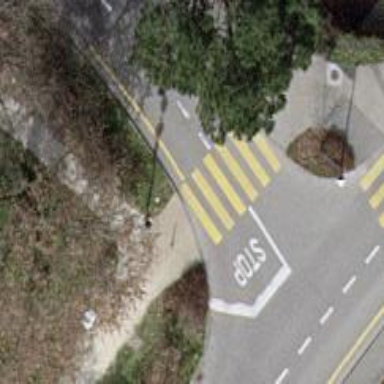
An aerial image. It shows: Uncontrolled zebra crossing with yellow markings.